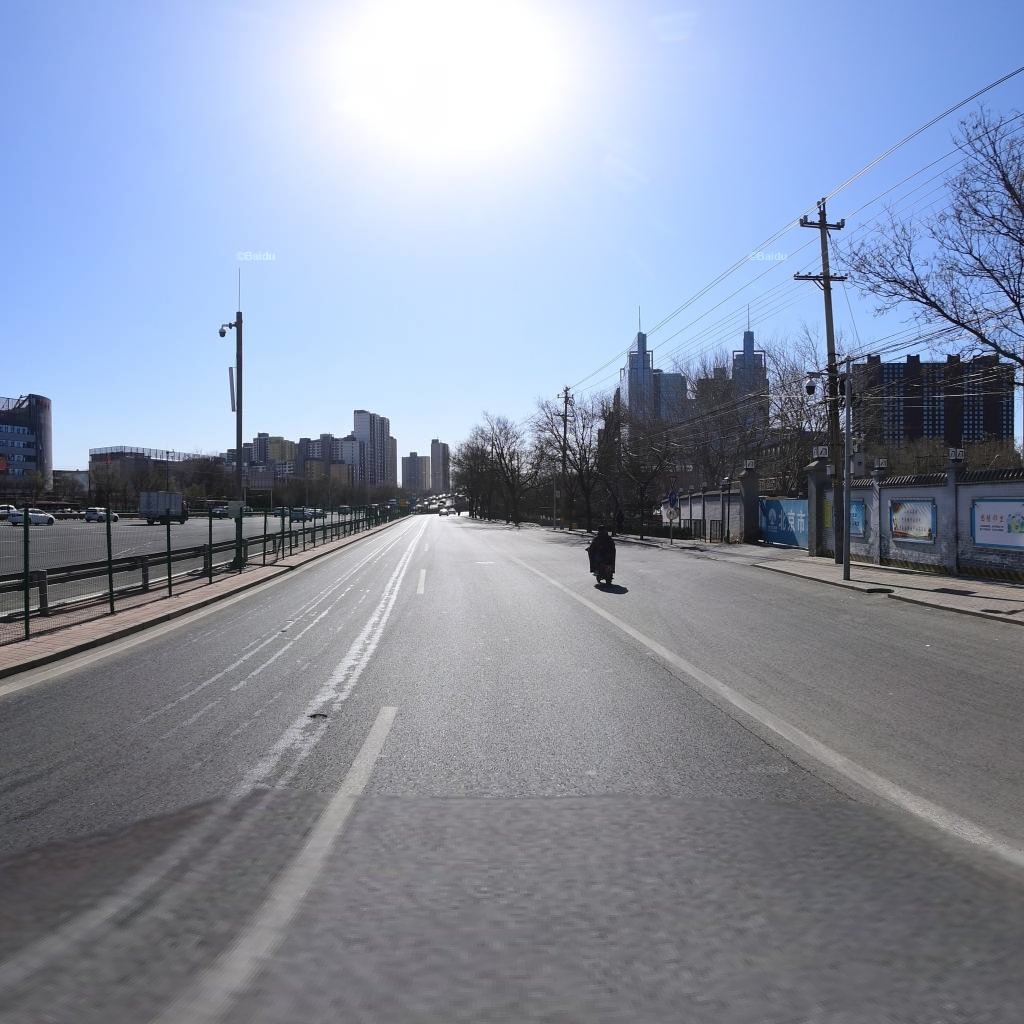
Region: Haidian
Road damage annotations: longitudinal crack, pothole